Question: Consider the following code:
'''
library(ggplot2)
foo <- data.frame(x=1:10,A=1:10,B=10:1)
ggplot(melt(foo,id.vars="x"),aes(x,value,color=variable))+geom_line(size=5)
'''

I want to bring the red line (A) to the front, on top of B (see the cross point), while the colors and the order they appear in the legend do not change. Is there any way?
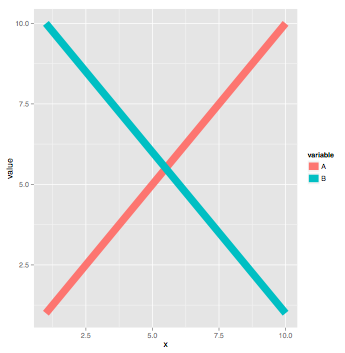
Answer: Try this,
'''
last_plot() + aes(group=rev(variable))
'''